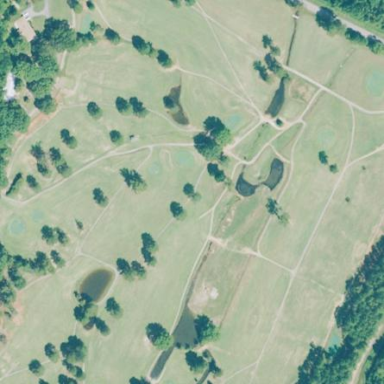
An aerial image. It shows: Golf course surrounded by greenery.